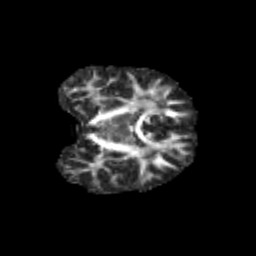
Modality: FA
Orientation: coronal
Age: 10
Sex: male
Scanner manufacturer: siemens
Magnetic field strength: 3 T
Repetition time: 3.8 s
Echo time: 0.07 s